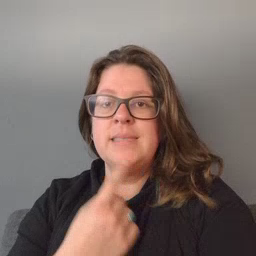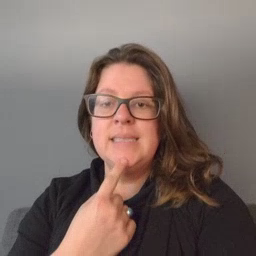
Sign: say